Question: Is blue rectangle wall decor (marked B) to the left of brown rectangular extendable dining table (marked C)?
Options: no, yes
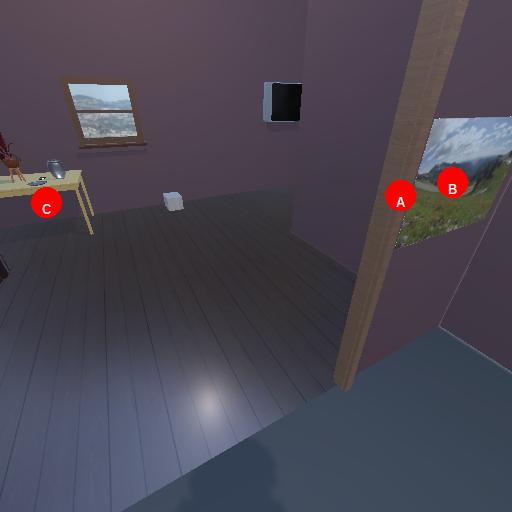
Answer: no